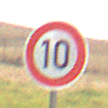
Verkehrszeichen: Geschwindigkeit10
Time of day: MorningAfternoon
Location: Outdoor (Nature)
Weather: Overcast
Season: NotSpecified
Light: Natural